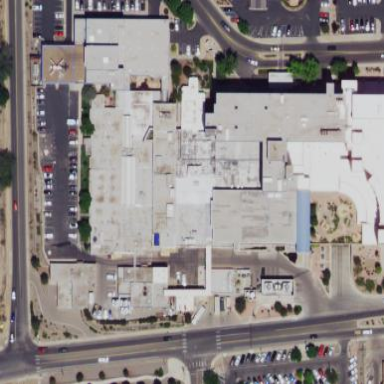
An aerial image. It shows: Hospital building.